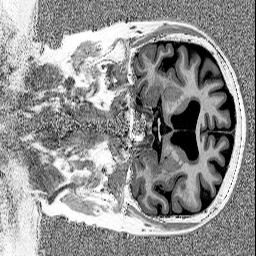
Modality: MP2RAGE
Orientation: coronal
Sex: female